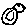
Label: bird